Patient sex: M
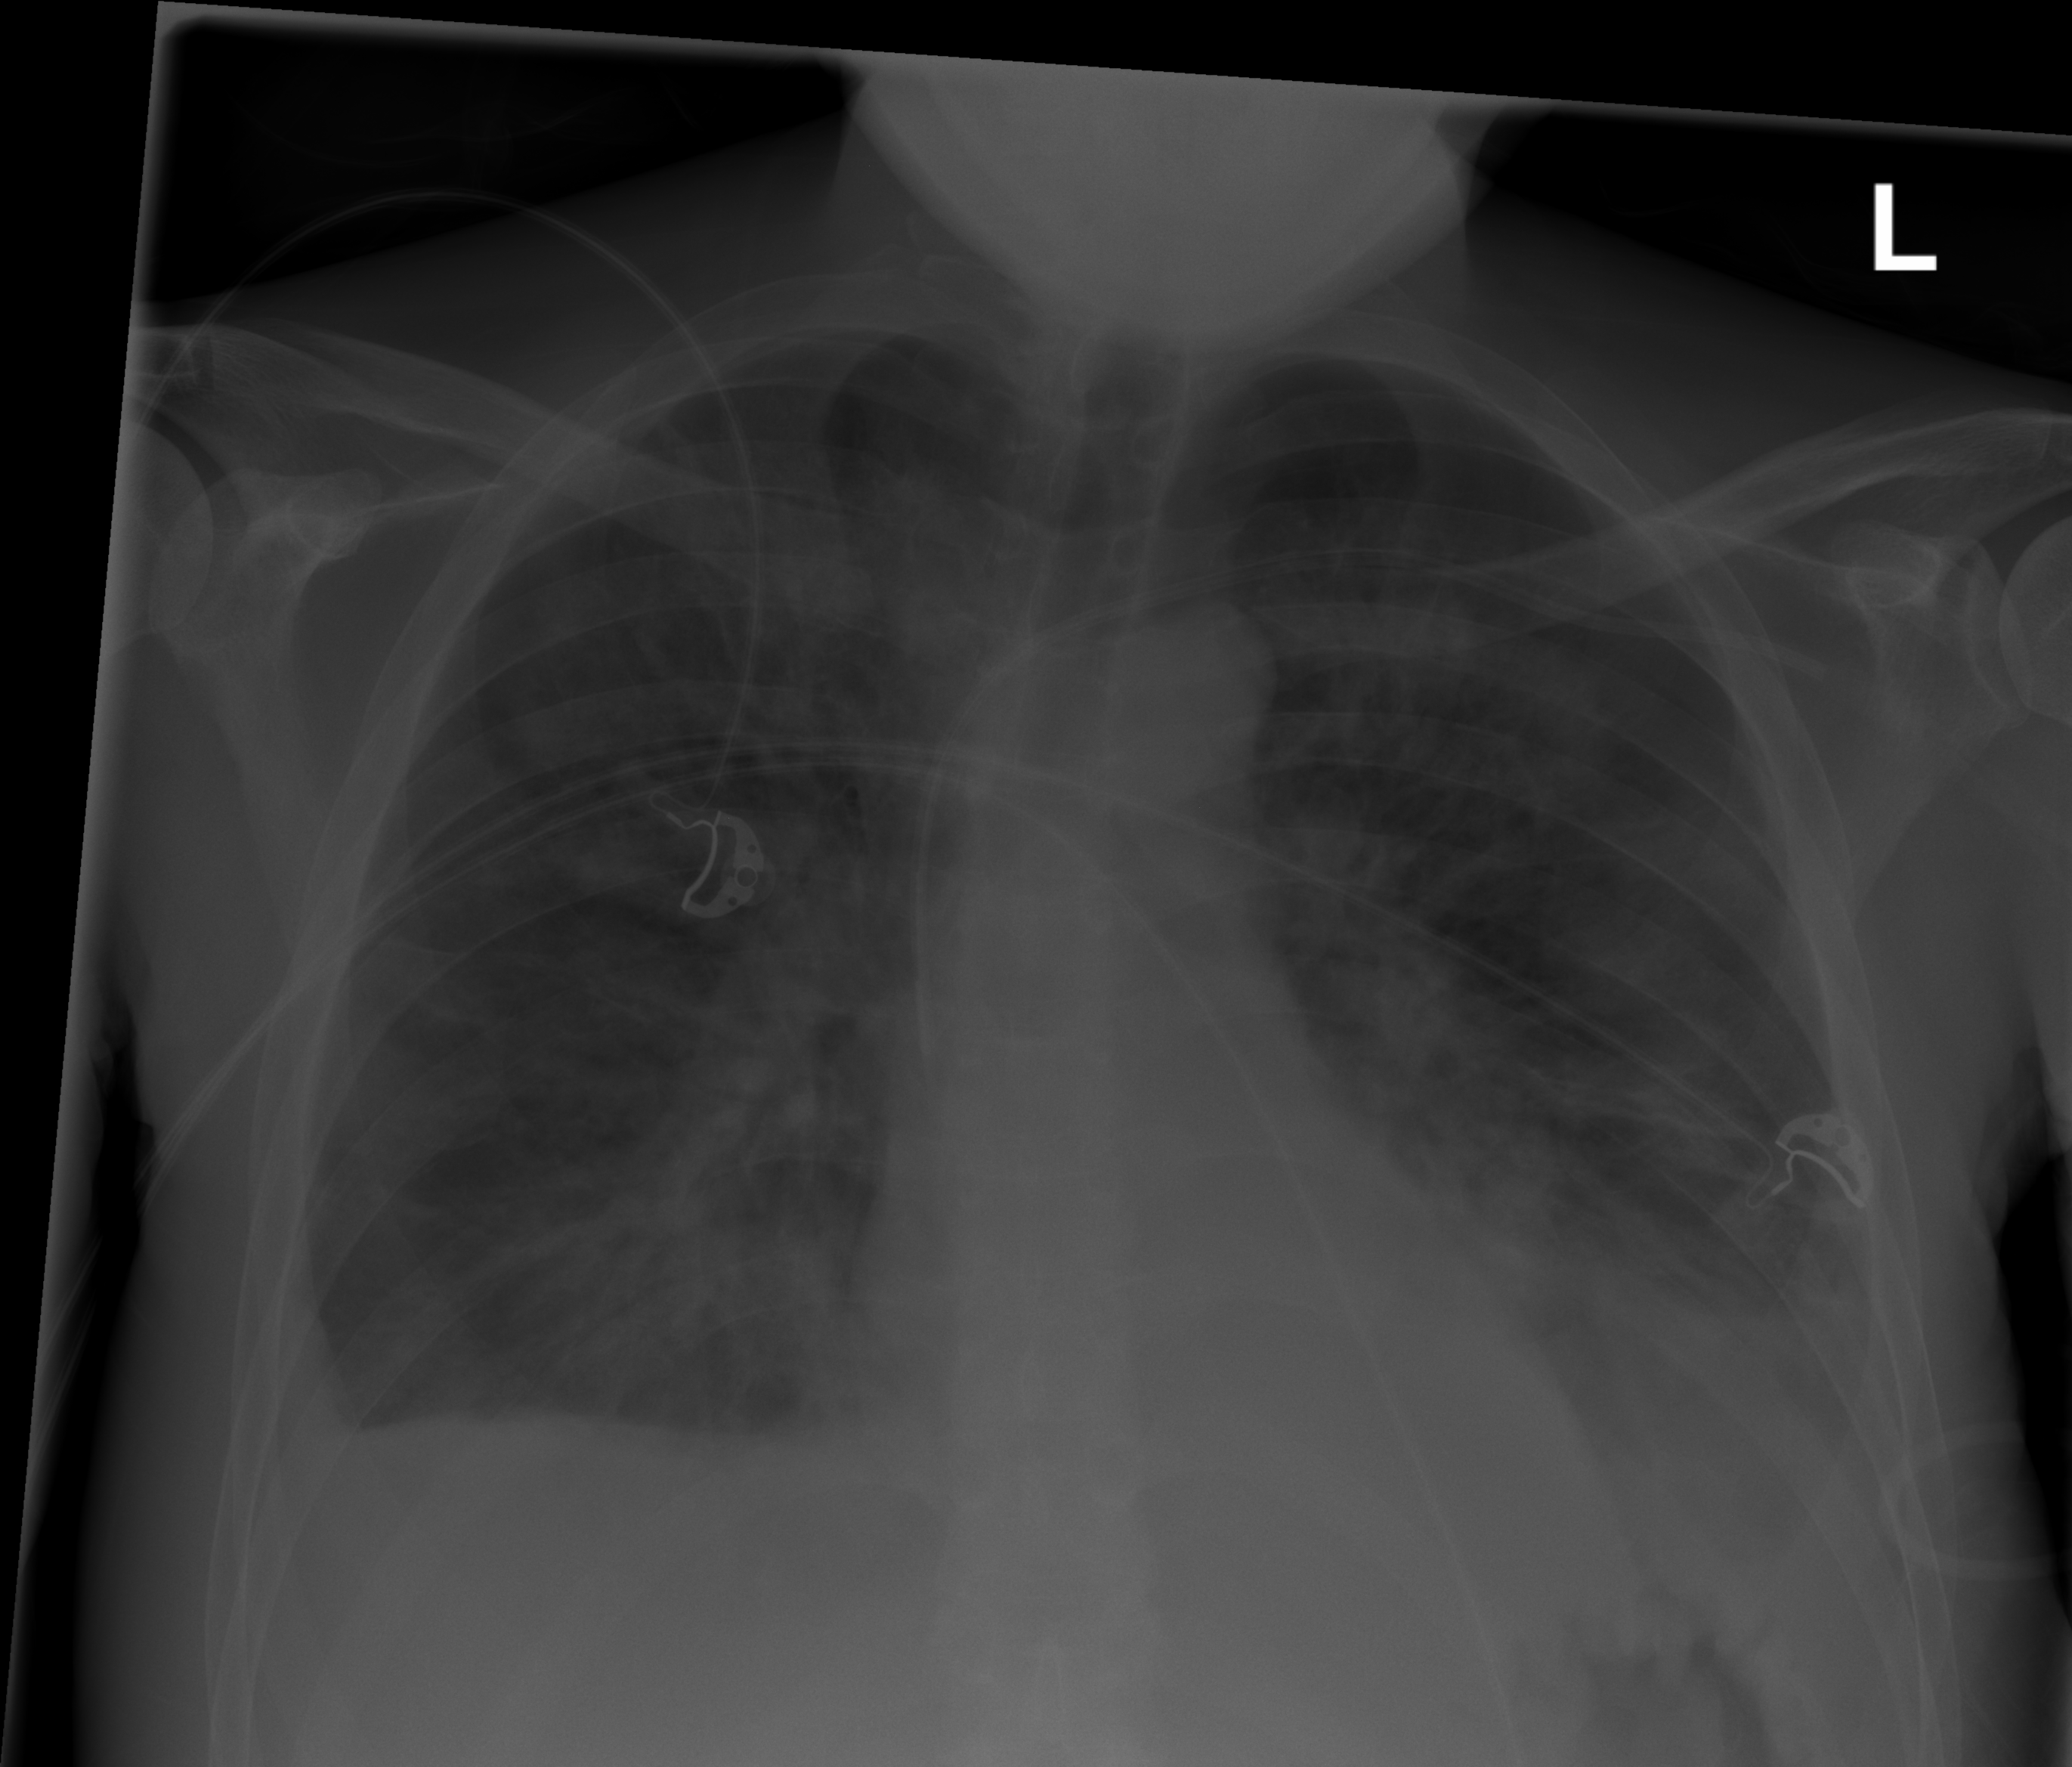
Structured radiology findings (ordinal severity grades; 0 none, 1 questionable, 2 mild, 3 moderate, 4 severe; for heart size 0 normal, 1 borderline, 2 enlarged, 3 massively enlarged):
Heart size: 0
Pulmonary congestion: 0
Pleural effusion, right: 2
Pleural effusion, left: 2
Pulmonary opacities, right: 3
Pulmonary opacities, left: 3
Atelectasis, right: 2
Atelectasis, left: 2